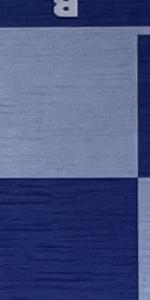
Label: Empty